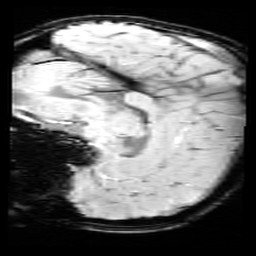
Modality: SWI
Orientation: sagittal
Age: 10
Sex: female
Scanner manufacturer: siemens
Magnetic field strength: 3 T
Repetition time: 0.027 s
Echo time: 0.02 s